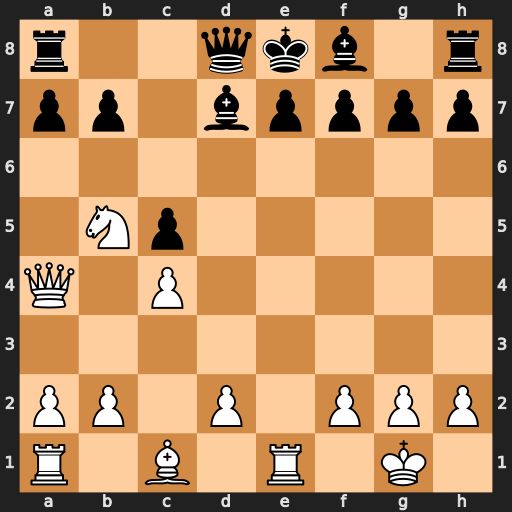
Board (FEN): r2qkb1r/pp1bpppp/8/1Np5/Q1P5/8/PP1P1PPP/R1B1R1K1
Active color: w
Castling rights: kq
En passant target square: -
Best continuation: Nd6#